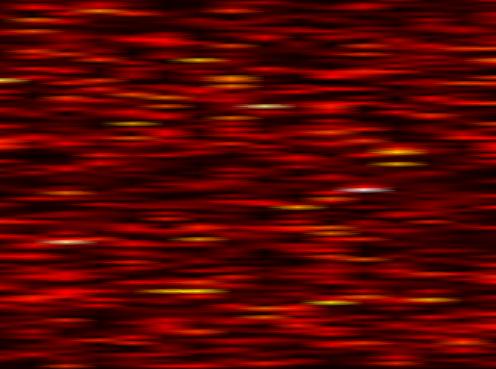
Label: FOFDM